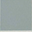
Piece: xx